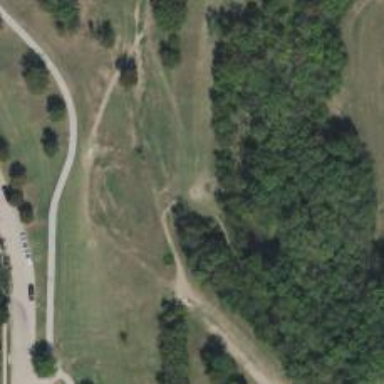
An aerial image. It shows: Disc golf course.